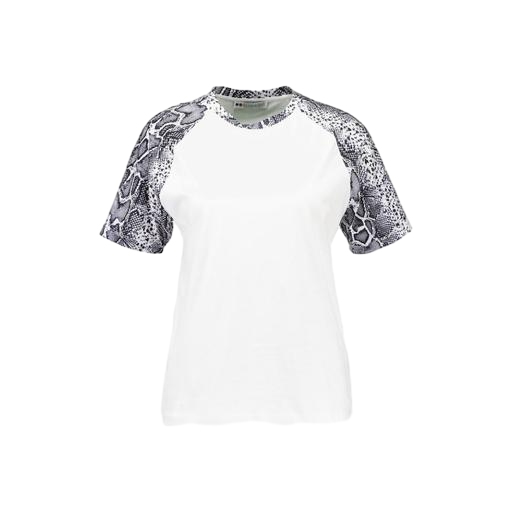
white exotic print jersey t-shirt, white printed t-shirt, white elevated sporty t-shirt, white background